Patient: sex M, age 55
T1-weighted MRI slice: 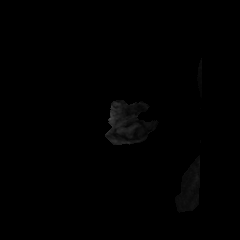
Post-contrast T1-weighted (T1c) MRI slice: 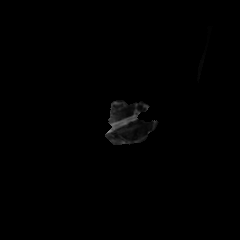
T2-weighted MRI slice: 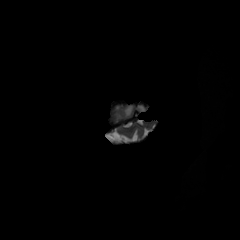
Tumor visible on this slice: yes
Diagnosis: Glioblastoma, IDH-wildtype
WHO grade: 4